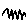
Label: zigzag